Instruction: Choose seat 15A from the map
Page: seats
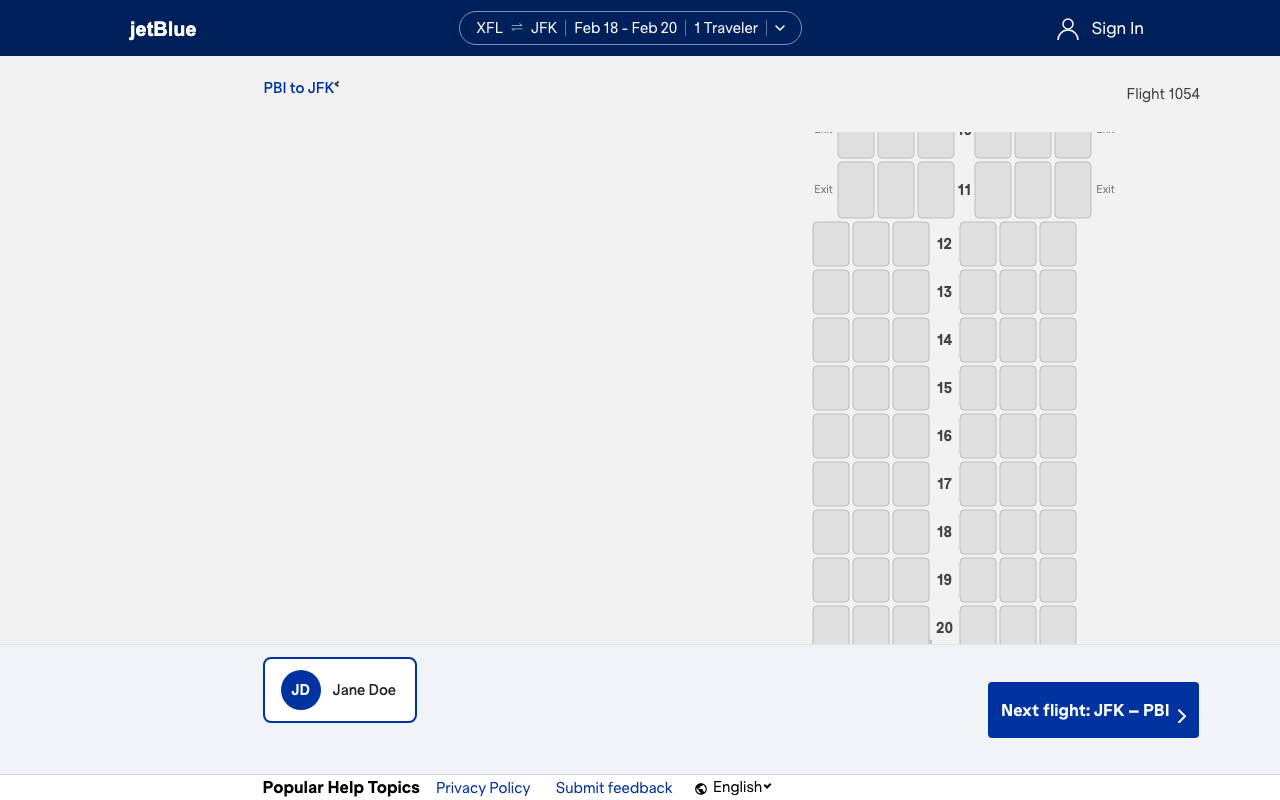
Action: click